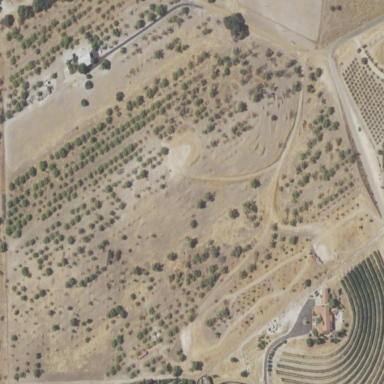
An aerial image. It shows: Orchard.